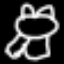
Label: frog